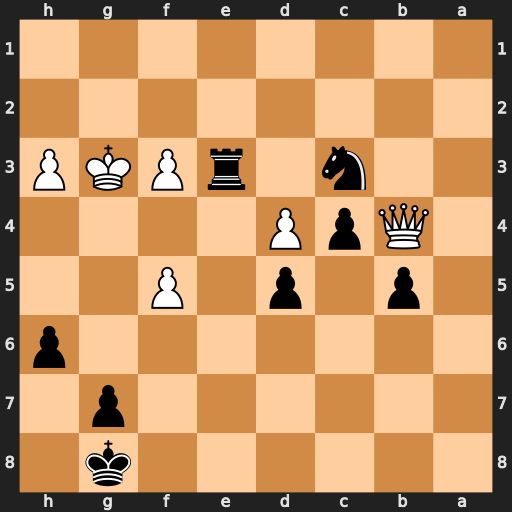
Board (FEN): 6k1/6p1/7p/1p1p1P2/1QpP4/2n1rPKP/8/8
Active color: b
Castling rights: -
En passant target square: -
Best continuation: Ne4+ Kf4 Rb3 Qe1 Nf6